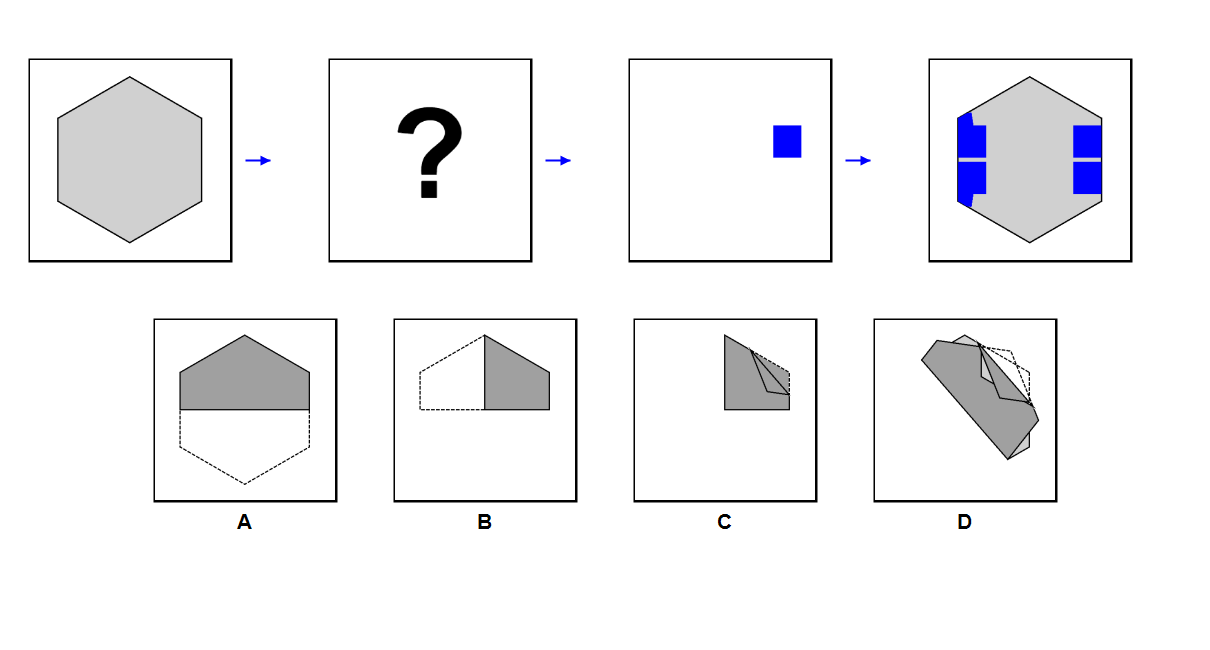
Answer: D